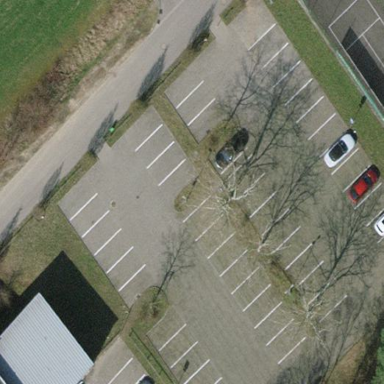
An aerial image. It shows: Parking area with asphalt surface.